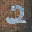
Label: 2